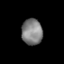
Tissue: lung
Cell type: Epithelial cells
Senescence score: 0.1177
Nuclear area (px): 530
Mean DAPI intensity: 128.417